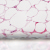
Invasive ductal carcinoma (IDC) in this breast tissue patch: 0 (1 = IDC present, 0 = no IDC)